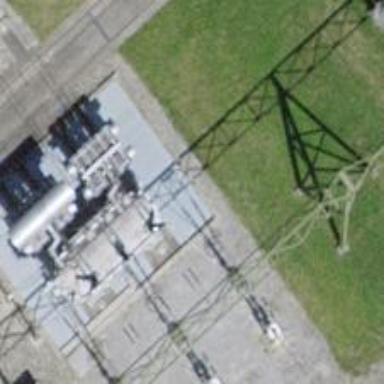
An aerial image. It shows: Insulator used in power equipment.